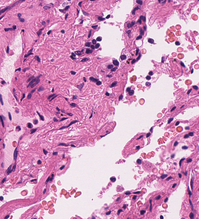
Tumor epithelial tissue: no
Tumor-associated stroma tissue: no
Normal tissue: yes